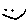
Label: smiley face